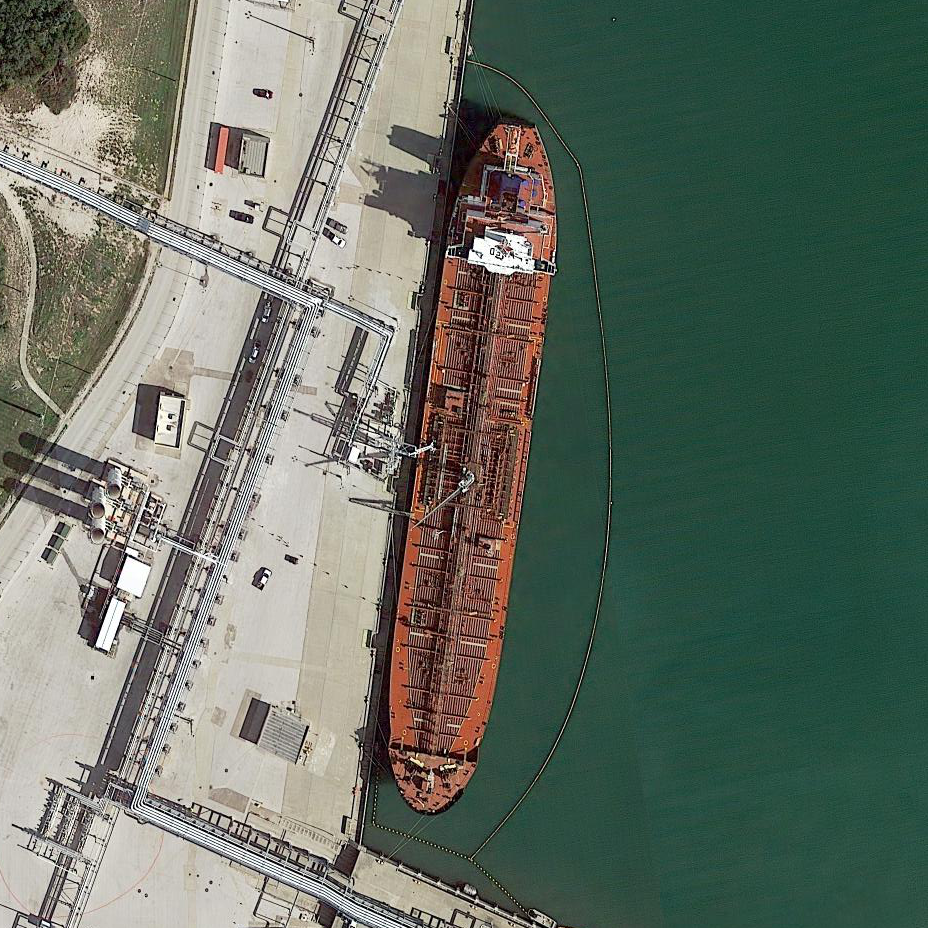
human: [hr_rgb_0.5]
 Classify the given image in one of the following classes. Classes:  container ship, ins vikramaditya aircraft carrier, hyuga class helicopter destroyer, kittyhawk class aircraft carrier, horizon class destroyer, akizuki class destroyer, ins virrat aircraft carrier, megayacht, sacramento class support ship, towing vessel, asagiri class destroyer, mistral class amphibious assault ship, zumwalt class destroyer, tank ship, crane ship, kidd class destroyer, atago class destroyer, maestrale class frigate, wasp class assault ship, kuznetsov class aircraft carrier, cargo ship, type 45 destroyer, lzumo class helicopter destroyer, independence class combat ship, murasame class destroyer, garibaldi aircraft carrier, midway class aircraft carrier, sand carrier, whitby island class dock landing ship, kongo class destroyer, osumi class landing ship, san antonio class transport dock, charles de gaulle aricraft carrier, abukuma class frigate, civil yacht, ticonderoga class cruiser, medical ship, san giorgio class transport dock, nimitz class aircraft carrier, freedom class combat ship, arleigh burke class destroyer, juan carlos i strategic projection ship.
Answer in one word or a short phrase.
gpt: Cargo ship